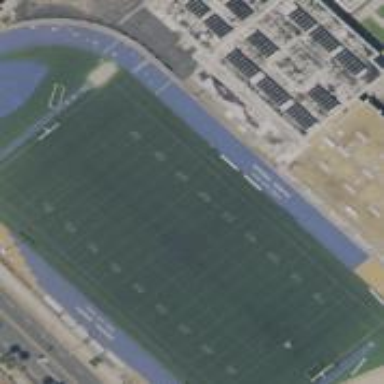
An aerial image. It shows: Pitch for American football.